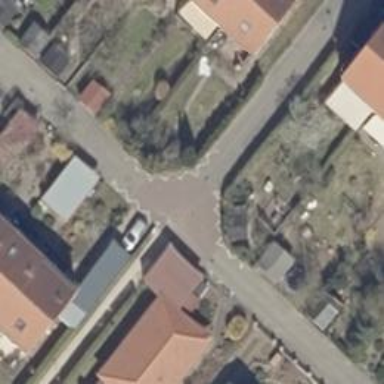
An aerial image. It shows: Compacted footway.